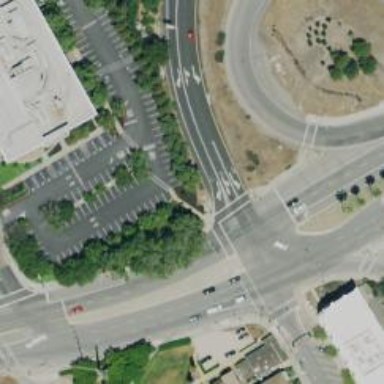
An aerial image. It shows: Solid stop line on the road.